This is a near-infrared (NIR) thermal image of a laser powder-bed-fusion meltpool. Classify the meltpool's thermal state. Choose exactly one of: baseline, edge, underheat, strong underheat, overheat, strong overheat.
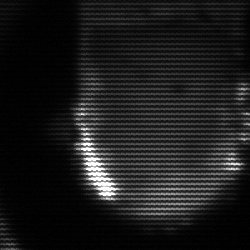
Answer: baseline